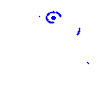
Particle: proton